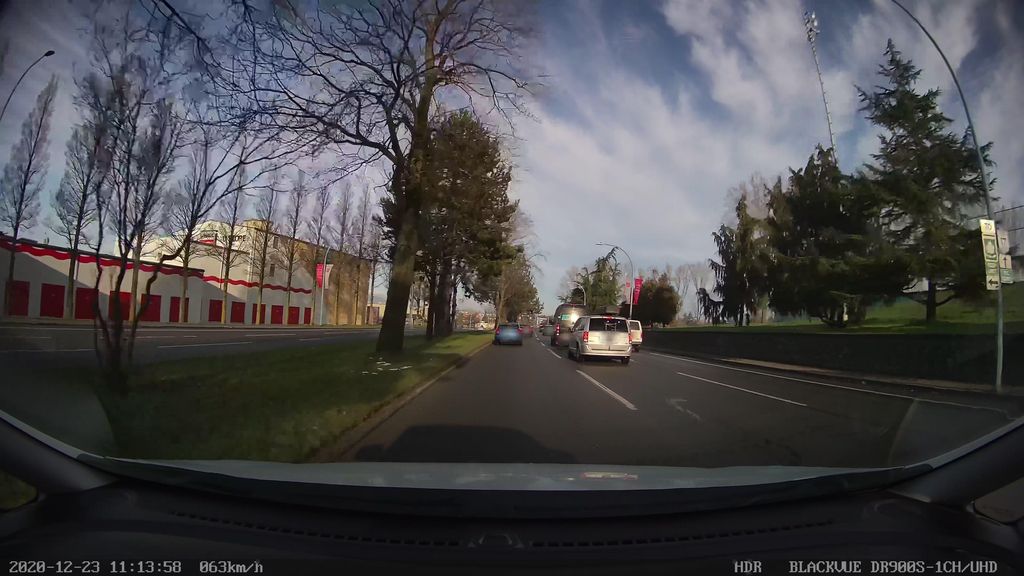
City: victoria